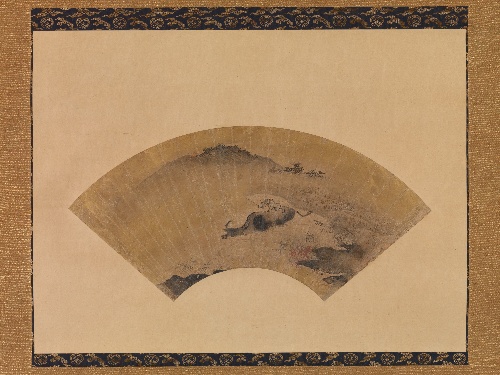
Title: 牧童図扇面|Herd Boy with Ox
Artist: Kano Masanobu 狩野正信
Artist bio: Japanese, ca. 1434–ca. 1530
Date: late 15th century
Object type: Folding fan mounted as hanging scroll
Classification: Paintings
Medium: Folding fan mounted as a hanging scroll; ink and gold on paper
Culture: Japan
Period: Muromachi period (1392–1573)
Dimensions: Image: 8 7/8 × 18 1/2 in. (22.5 × 47 cm)
Overall with mounting: 53 1/8 × 27 11/16 in. (135 × 70.3 cm)
Overall with knobs: 53 1/8 × 29 5/16 in. (135 × 74.5 cm)
Department: Asian Art
Credit line: Mary Griggs Burke Collection, Gift of the Mary and Jackson Burke Foundation, 2015
Accession year: 2015
Repository: Metropolitan Museum of Art, New York, NY
Tags: Ox|Boys